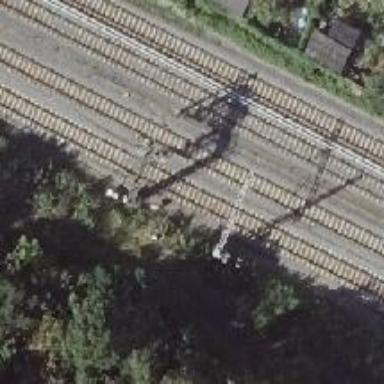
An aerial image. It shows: Railway signal.